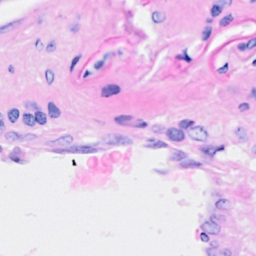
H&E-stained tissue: Breast